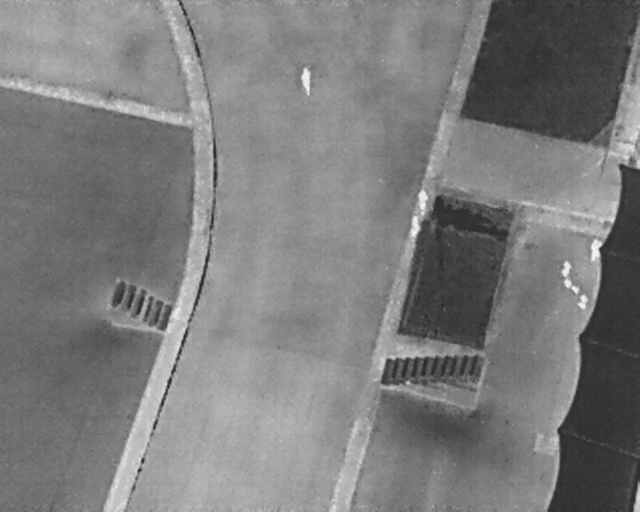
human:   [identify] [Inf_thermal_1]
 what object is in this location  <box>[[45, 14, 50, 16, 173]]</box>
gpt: <ref>1 large person at the top</ref>